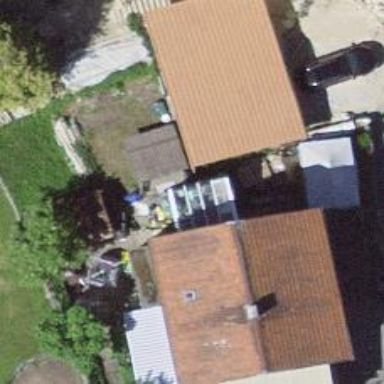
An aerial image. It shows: View of roof of building.